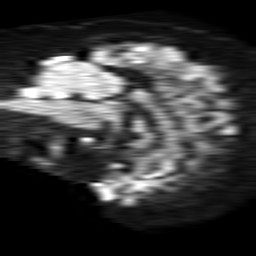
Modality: TRACE
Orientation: sagittal
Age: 60
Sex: male
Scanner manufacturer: philips
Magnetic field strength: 1.5 T
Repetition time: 4.6 s
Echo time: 0.08631 s